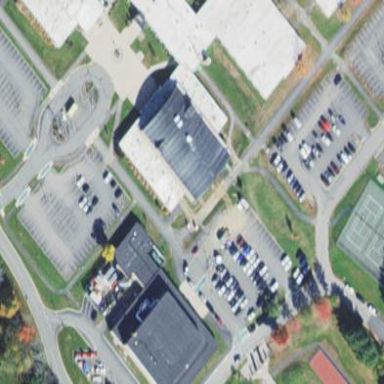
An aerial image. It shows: School building with school amenities.